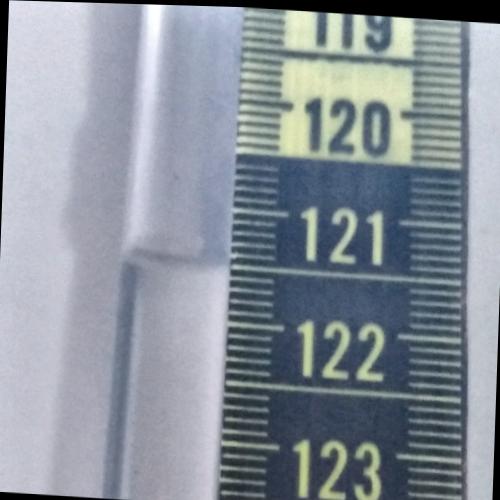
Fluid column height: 121.5 cm